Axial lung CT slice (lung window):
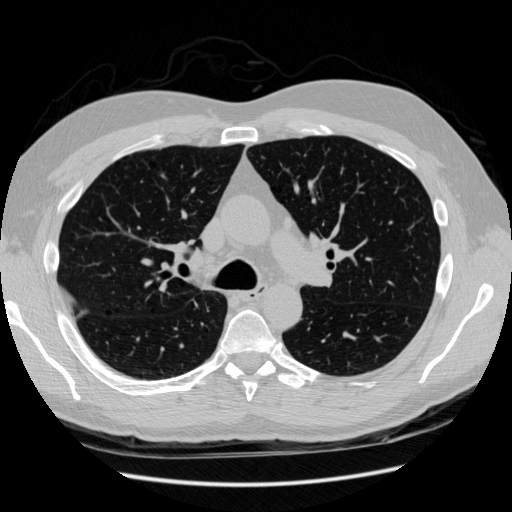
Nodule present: no